Field crop: maize
Growth stage: 2
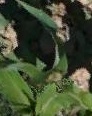
Species: maize